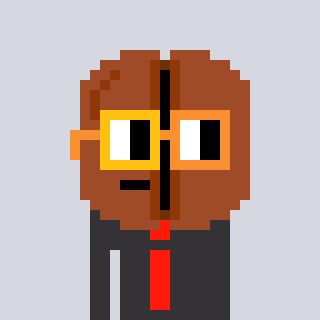
a pixel art character with square yellow and orange glasses, a coffeebean-shaped head and a grayscale-colored body on a cool background